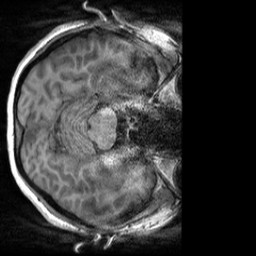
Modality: T1w
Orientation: axial
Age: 33
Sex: female
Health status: healthy
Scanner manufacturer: siemens
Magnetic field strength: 3 T
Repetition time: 2 s
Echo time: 0.00232 s